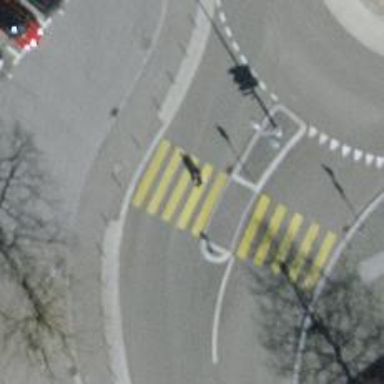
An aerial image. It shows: Uncontrolled zebra crossing with pedestrian island.